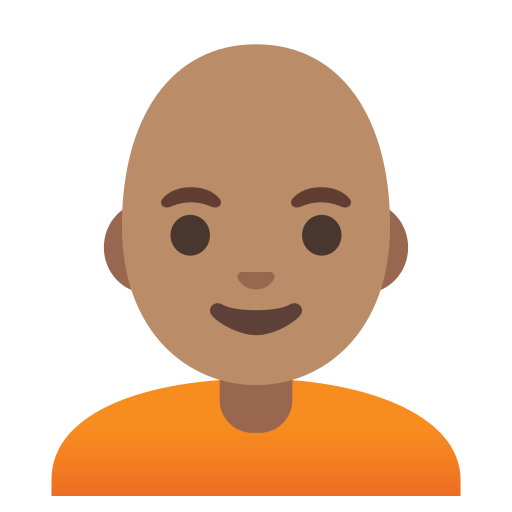
Emoji: 🧑🏽‍🦲